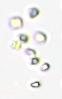
Label: Phaeocystis